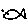
Label: fish